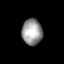
Tissue: lung
Cell type: Endothelial cells
Senescence score: 0.6644
Nuclear area (px): 533
Mean DAPI intensity: 149.734